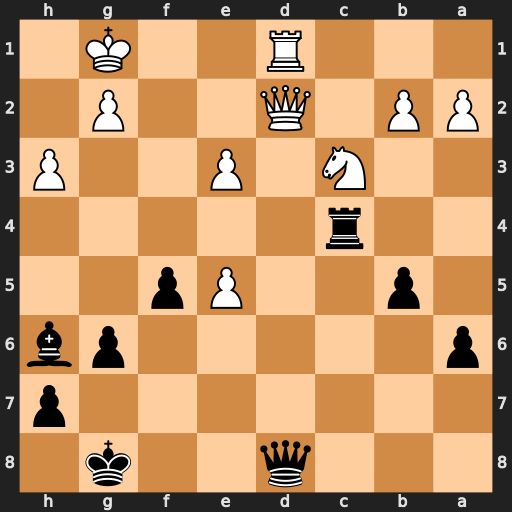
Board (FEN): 3q2k1/7p/p5pb/1p2Pp2/2r5/2N1P2P/PP1Q2P1/3R2K1
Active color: b
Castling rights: -
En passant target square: -
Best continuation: Qxd2 Rxd2 Bxe3+